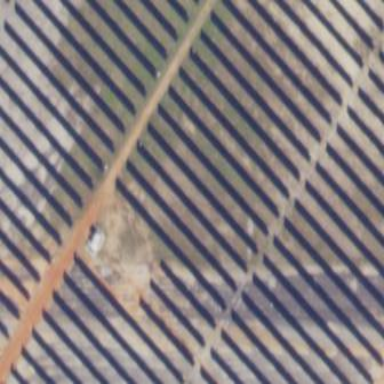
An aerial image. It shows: Solar power generator utilizing photovoltaic technology with solar photovoltaic panels.